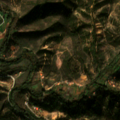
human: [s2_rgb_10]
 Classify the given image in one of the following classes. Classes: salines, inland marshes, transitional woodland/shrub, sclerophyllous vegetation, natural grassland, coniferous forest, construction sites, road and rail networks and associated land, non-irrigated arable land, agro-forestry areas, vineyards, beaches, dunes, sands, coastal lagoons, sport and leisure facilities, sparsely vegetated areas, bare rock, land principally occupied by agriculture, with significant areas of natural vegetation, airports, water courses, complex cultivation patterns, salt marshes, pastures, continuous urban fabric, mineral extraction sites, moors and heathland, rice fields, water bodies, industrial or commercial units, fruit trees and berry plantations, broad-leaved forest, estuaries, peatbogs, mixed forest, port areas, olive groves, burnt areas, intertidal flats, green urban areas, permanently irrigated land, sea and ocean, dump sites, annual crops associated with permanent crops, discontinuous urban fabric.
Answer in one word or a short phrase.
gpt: land principally occupied by agriculture, with significant areas of natural vegetation, sclerophyllous vegetation, transitional woodland/shrub